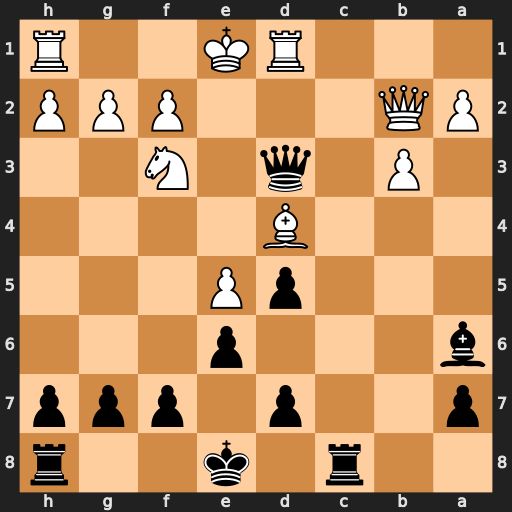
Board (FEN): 2r1k2r/p2p1ppp/b3p3/3pP3/3B4/1P1q1N2/PQ3PPP/3RK2R
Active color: b
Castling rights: Kk
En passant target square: -
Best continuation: Qe4+ Be3 Rc2 Qd4 Re2+